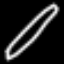
Label: pencil